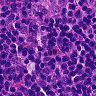
Metastatic tissue present: no